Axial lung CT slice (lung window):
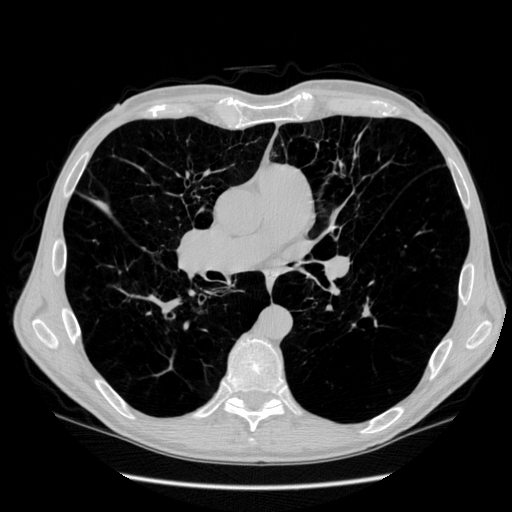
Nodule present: yes
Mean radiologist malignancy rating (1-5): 2.5